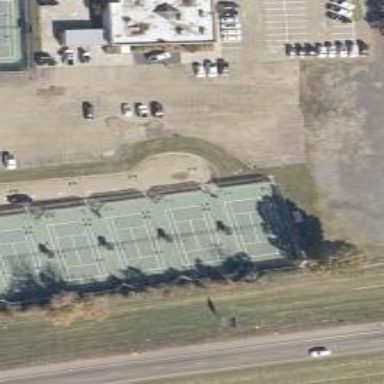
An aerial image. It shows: Tennis court on the leisure land pitch.